Field crop: maize
Growth stage: 2
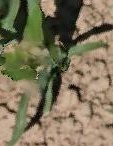
Species: maize